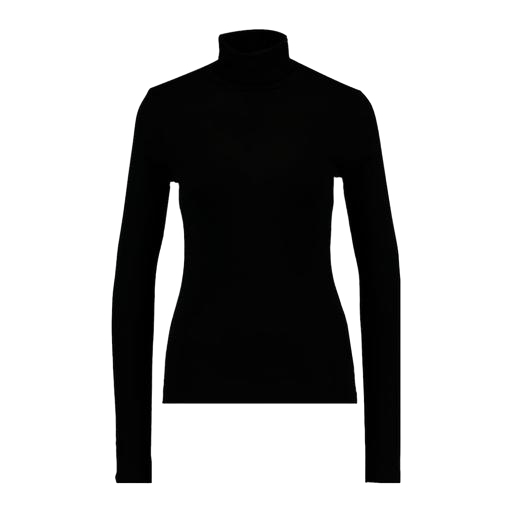
black polo-neck top, high-neck ribbed-jersey t-shirt, black long-sleeved jersey top, white background